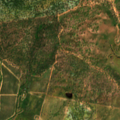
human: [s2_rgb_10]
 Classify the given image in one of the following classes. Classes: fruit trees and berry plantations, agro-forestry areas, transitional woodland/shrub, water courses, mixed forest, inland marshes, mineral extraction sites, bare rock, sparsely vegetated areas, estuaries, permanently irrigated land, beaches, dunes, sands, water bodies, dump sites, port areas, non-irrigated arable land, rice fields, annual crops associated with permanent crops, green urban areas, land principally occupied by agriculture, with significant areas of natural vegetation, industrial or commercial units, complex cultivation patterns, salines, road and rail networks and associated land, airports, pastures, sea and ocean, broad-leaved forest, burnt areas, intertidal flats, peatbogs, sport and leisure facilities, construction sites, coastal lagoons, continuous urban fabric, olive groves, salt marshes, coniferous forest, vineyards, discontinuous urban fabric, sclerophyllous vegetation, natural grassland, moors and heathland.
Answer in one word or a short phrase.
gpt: continuous urban fabric